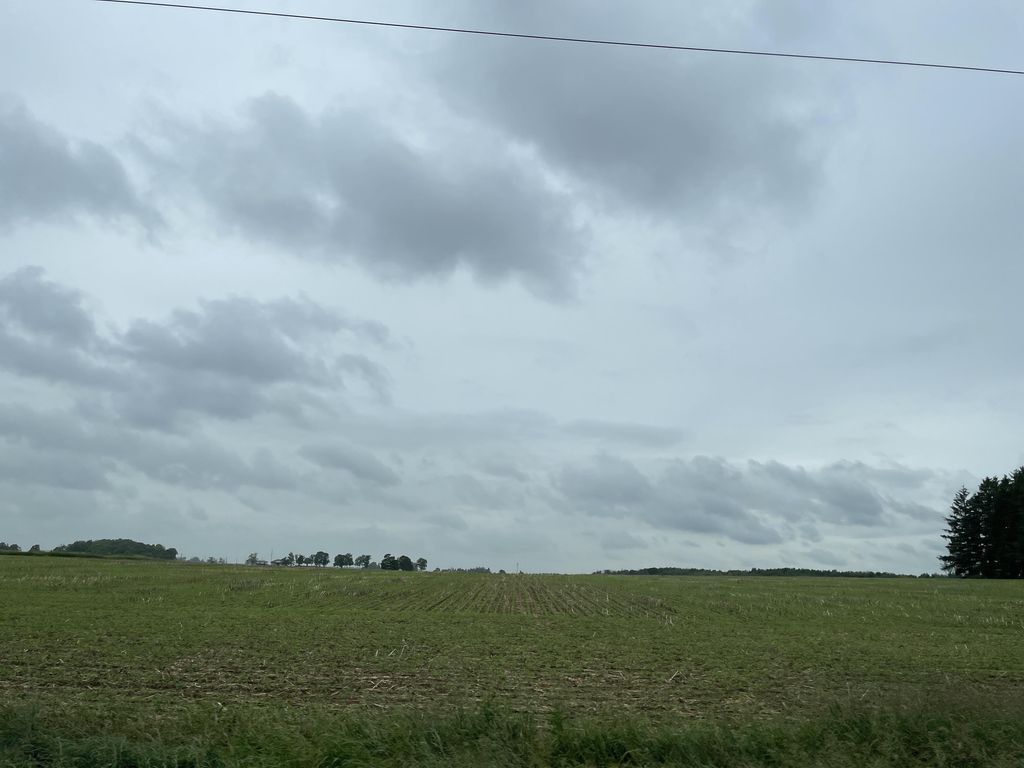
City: kitchener-waterloo